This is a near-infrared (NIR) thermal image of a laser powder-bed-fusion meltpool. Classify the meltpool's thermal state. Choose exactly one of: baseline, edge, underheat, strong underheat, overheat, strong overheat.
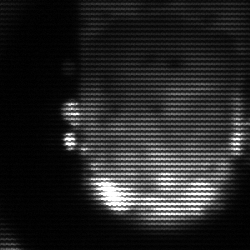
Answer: baseline